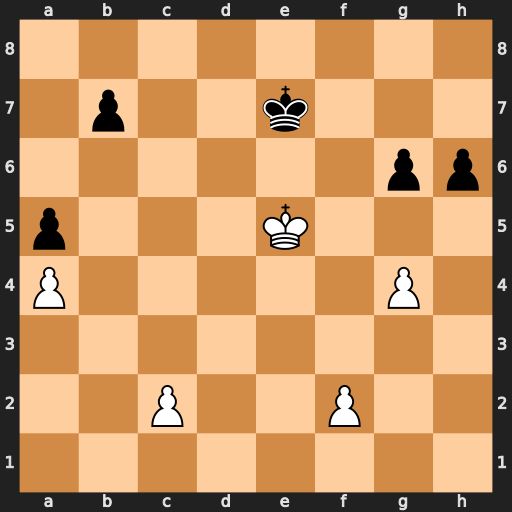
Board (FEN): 8/1p2k3/6pp/p3K3/P5P1/8/2P2P2/8
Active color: w
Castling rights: -
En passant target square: -
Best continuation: c4 h5 gxh5 gxh5 Kf5 Kd6 f4 Kc5 Kg5